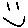
Label: smiley face